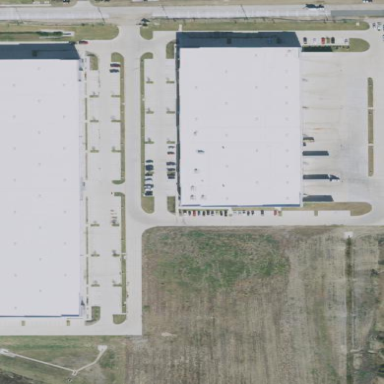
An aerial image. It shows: Warehouse.